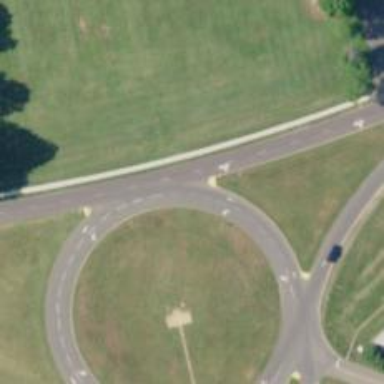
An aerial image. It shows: Secondary road with asphalt surface leading to roundabout.